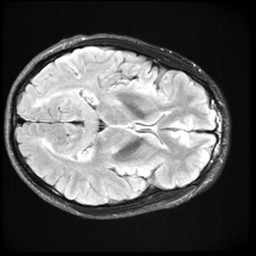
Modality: FLAIR
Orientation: axial
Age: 31
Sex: male
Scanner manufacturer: ge
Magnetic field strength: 3 T
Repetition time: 11 s
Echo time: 0.1497 s